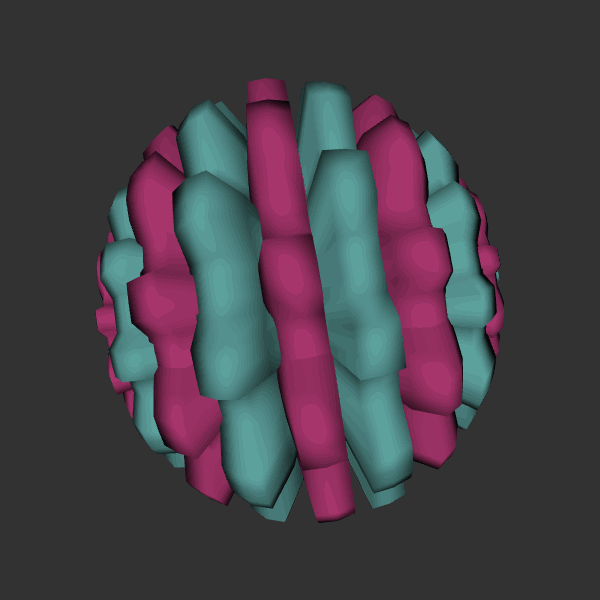
Background: dark